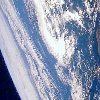
Label: cloud